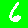
Digit: 6